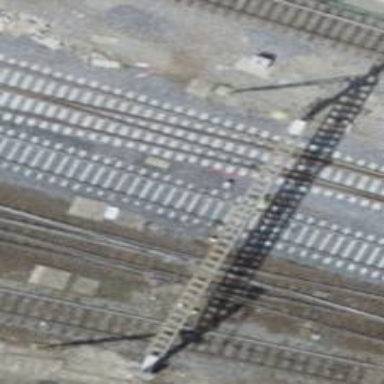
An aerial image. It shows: Rail siding with electrified contact lines. The railway operates at voltages of 3000 and 15000 volts.